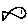
Label: fish